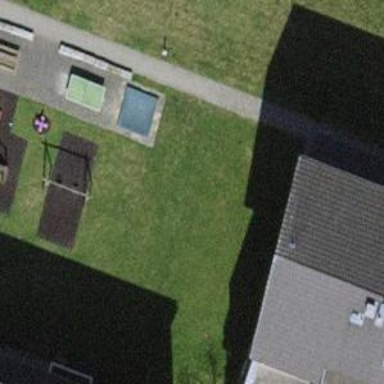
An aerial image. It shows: Grassy playground.